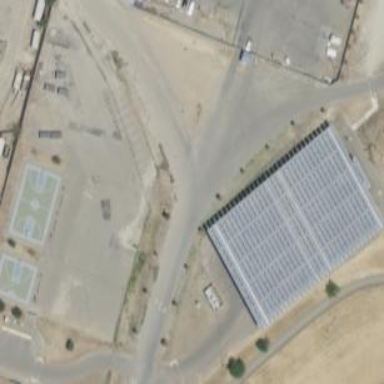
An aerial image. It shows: Solar power generator using photovoltaic panels.